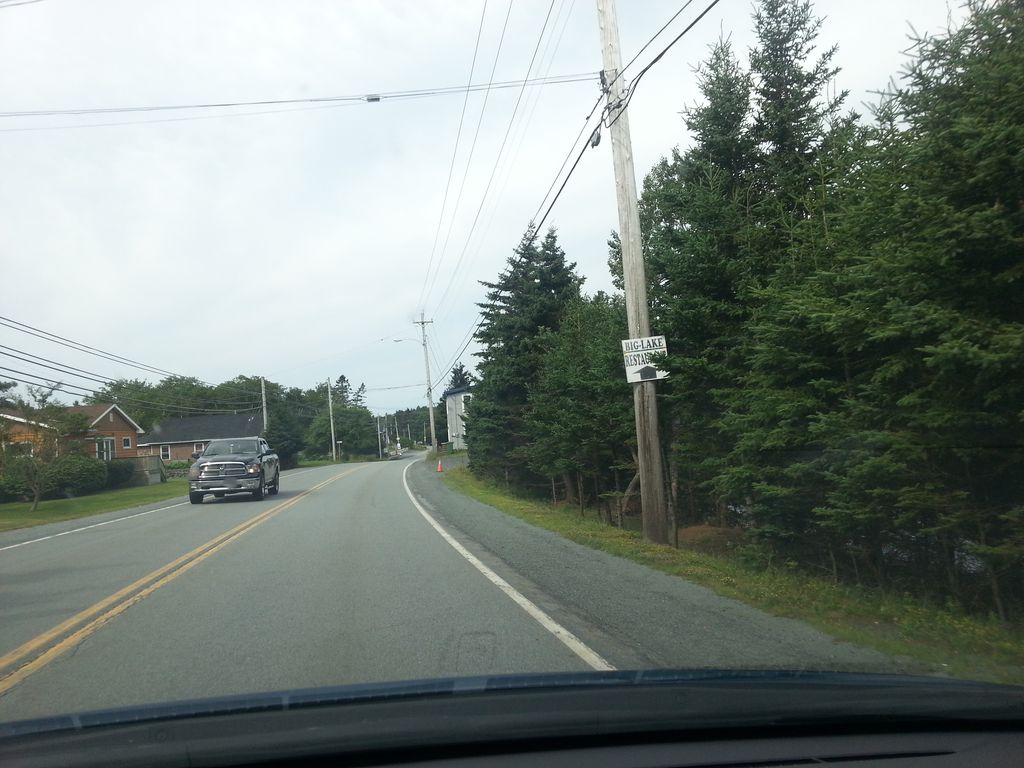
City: halifax